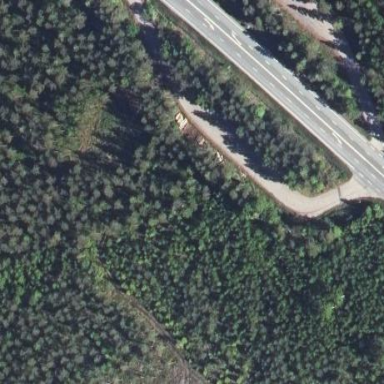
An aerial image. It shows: Rest area on the road.